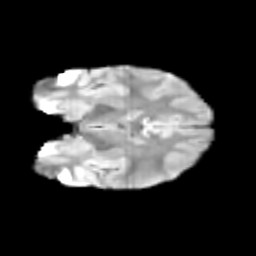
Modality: T2w
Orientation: coronal
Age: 11
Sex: female
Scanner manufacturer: siemens
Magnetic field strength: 3 T
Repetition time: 3.8 s
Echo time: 0.07 s